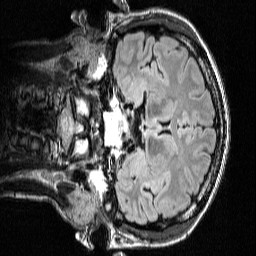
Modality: FLAIR
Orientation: coronal
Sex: female
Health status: ill
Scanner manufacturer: siemens
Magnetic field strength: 3 T
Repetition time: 7 s
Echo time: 0.372 s